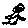
Label: bird